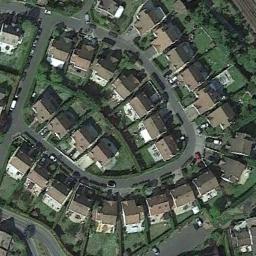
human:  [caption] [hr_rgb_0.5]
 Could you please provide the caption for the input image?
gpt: The dense residential is on the grass next to the road .

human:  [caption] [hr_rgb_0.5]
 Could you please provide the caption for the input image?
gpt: There is a winding road to the left of the residential area .

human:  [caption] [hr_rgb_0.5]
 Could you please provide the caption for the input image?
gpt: There are many roads and neatly arranged houses and trees and many vehicles in densely populated areas .

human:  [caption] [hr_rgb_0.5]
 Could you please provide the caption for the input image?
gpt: A dense residential area has lots of houses with lawns while some roads go through the residential area .

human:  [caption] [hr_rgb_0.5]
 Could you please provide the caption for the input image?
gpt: There are brown and black buildings arranged neatly on dense residential area .